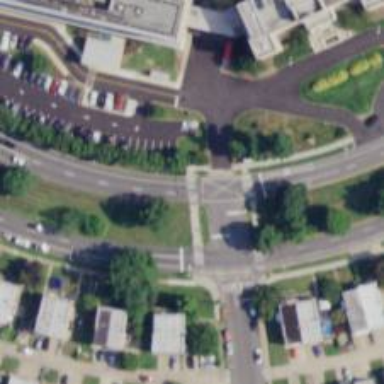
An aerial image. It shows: Marked crossing on the road.